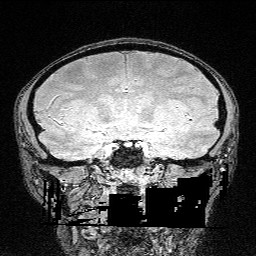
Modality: FLASH
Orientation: sagittal
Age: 24
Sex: female